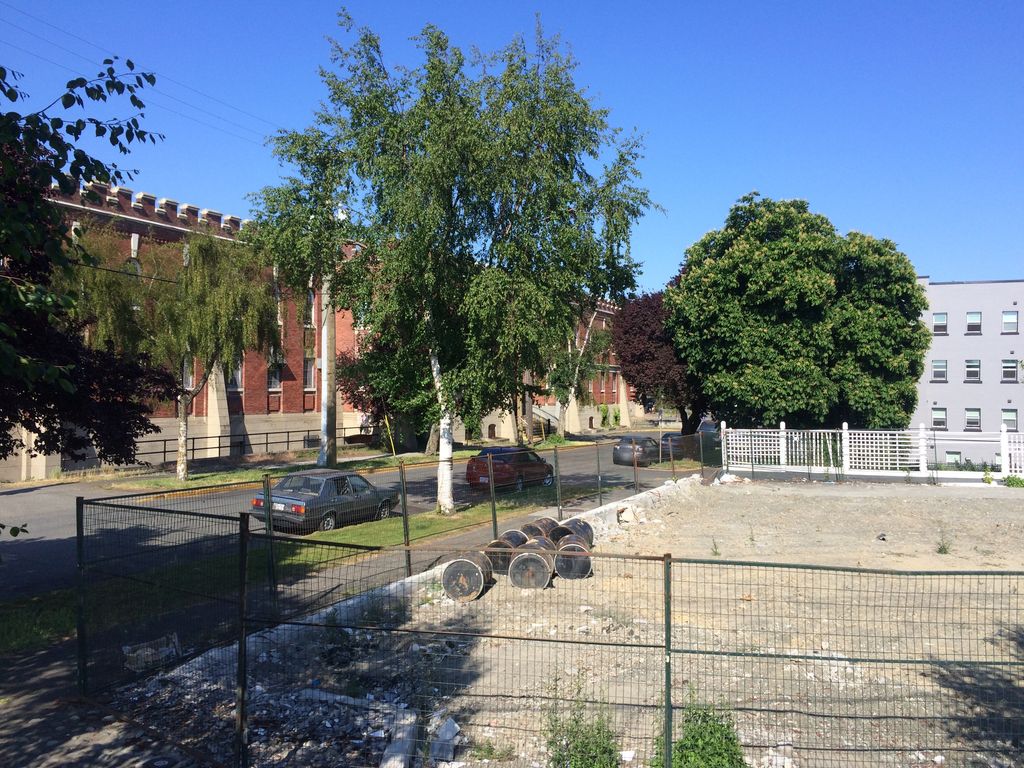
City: victoria